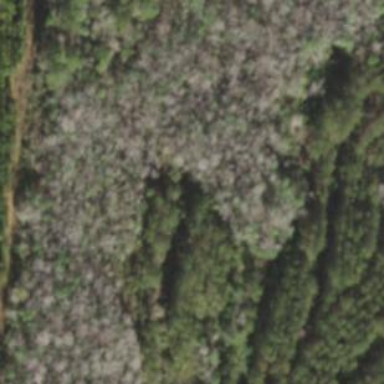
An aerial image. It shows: Forest dominated by needle-leaved trees.